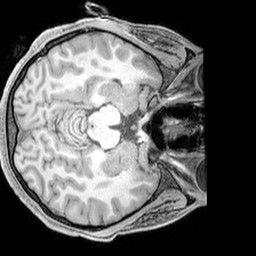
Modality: T1w
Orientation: axial
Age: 21
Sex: female
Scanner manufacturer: siemens
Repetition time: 2.3 s
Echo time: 0.00226 s